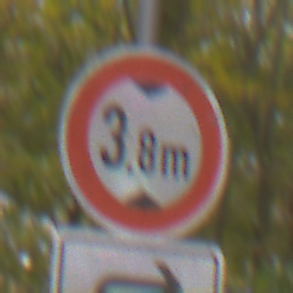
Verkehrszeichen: TatsaechlicheHoehe
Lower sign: RichtungsangabeDurchPfeile5
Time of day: Midday
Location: Outdoor (Nature)
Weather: Overcast
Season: NotSpecified
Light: Natural